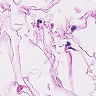
Metastatic tissue present: no